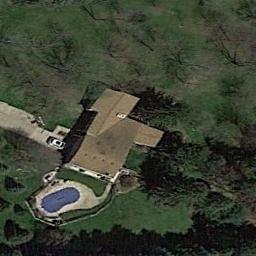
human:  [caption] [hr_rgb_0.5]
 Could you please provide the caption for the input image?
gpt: There are several houses on one side of the highway .

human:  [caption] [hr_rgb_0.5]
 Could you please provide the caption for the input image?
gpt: The sparse residential is on the grass next to some trees and a road .

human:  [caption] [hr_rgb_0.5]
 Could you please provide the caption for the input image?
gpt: There are many trees beside the sparse residential .

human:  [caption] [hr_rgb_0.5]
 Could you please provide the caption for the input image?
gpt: There are several grey houses and a swimming pool in a sparse residential area, And many green trees .

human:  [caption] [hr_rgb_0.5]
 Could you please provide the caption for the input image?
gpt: A sparse residential area with some green trees and a brown building .